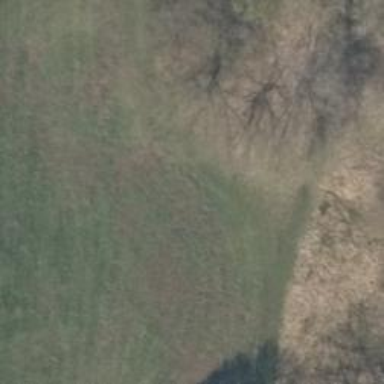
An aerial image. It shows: Disc golf tee.